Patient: sex M, age 58
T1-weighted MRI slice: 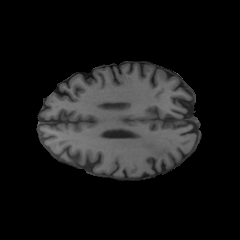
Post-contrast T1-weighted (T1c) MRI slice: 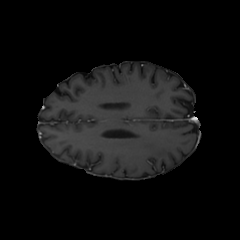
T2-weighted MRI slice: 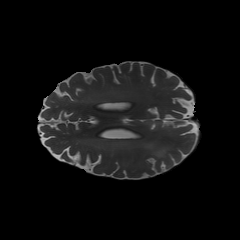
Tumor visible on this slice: yes
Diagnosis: Glioblastoma, IDH-wildtype
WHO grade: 4